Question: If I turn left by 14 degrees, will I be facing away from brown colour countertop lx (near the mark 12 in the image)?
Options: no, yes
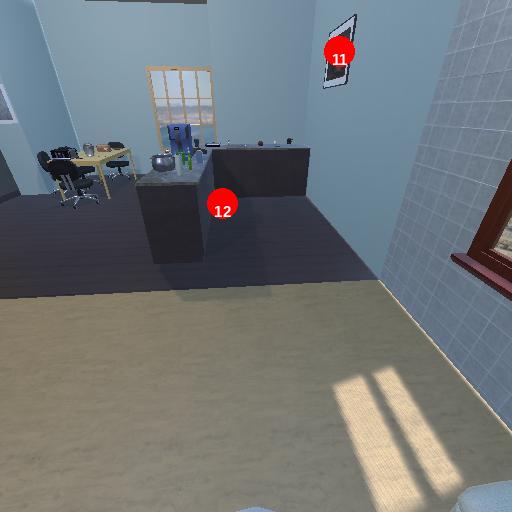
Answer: no